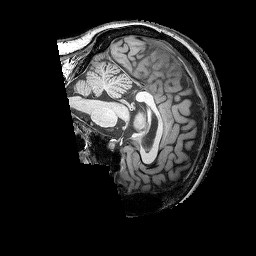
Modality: T1w
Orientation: sagittal
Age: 40
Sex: female
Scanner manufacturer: siemens
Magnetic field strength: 3 T
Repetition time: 2.25 s
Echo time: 0.00415 s